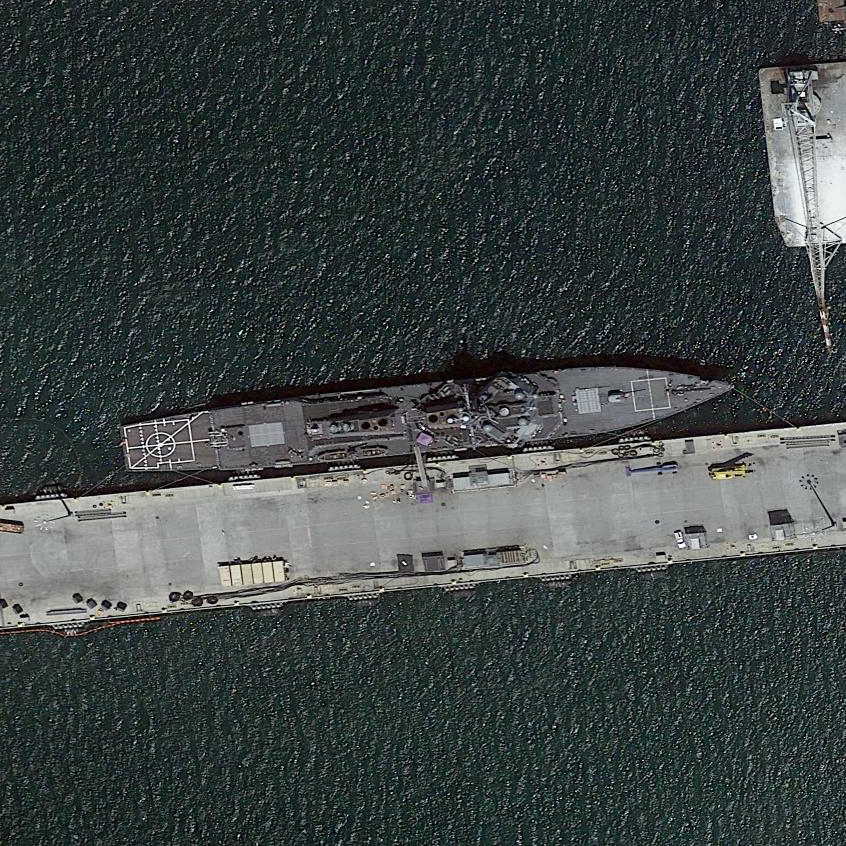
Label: destroyer